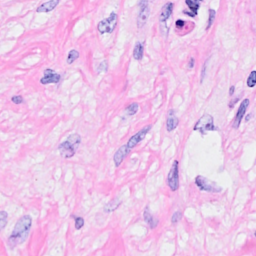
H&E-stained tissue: Breast